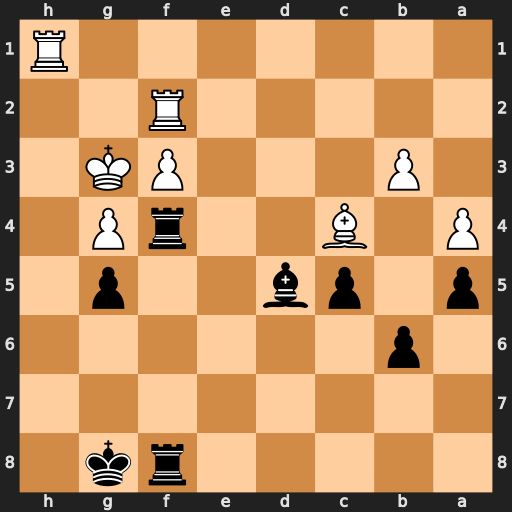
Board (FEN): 5rk1/8/1p6/p1pb2p1/P1B2rP1/1P3PK1/5R2/7R
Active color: b
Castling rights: -
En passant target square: -
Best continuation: Rxf3+ Rxf3 Rxf3+ Kg2 Bxc4